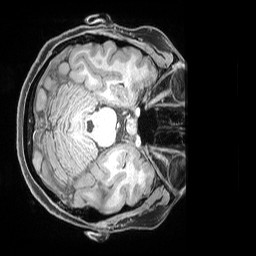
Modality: T1w
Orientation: axial
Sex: male
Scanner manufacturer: siemens
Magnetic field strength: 3 T
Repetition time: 2.53 s
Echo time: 0.00169 s